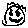
Label: smiley face